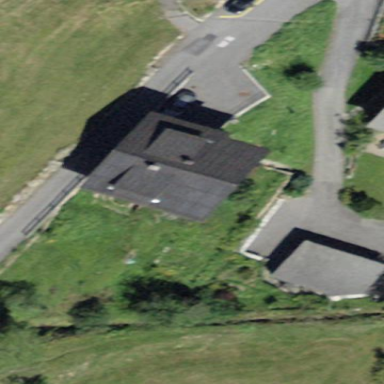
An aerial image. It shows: Building with tiled roof.